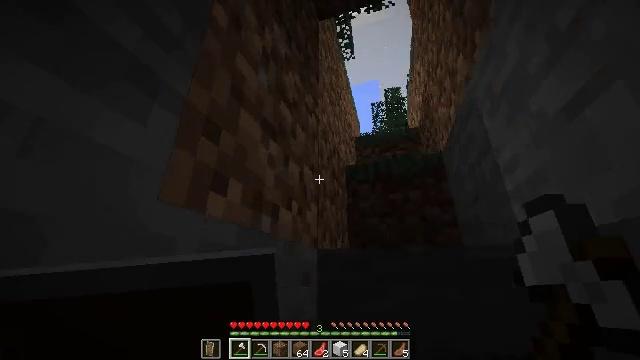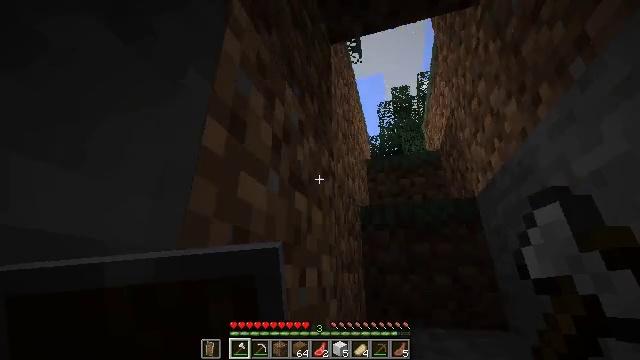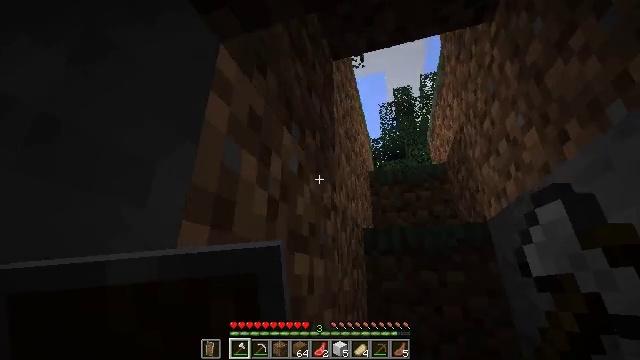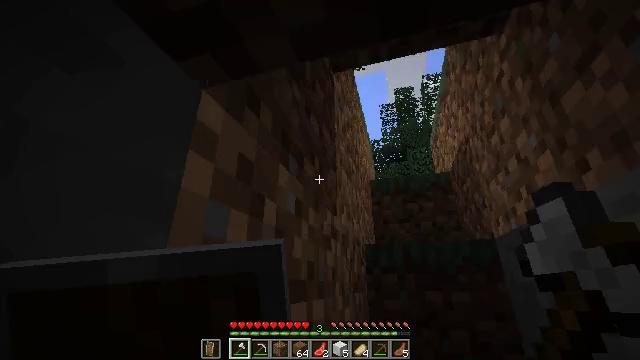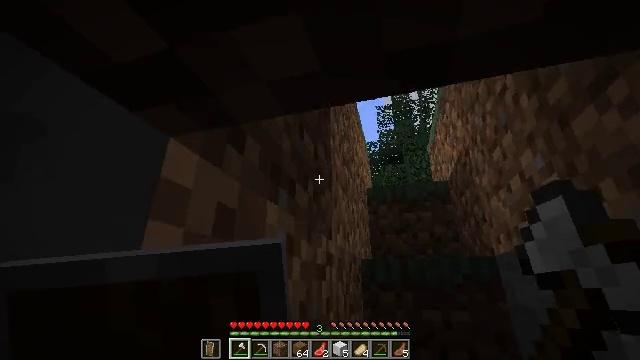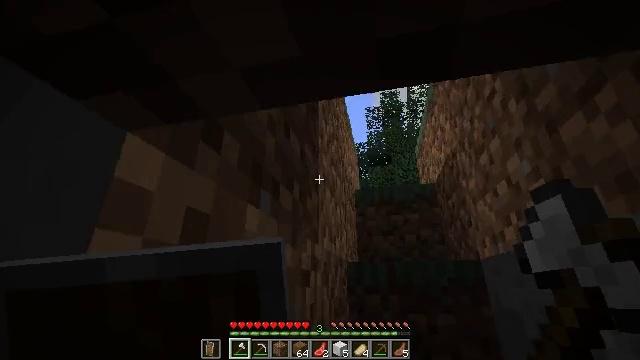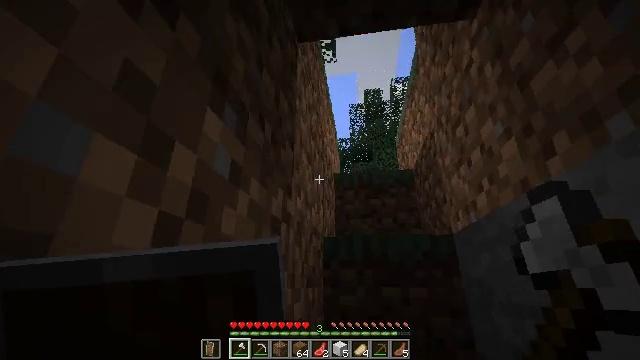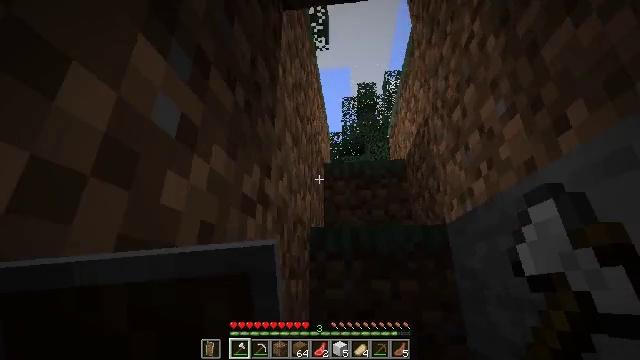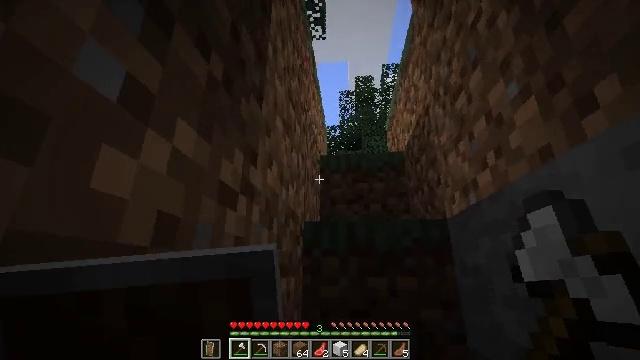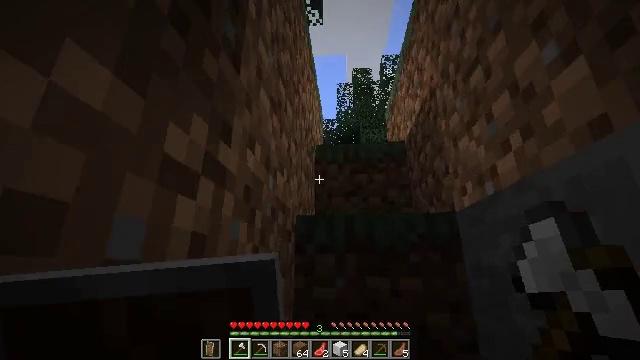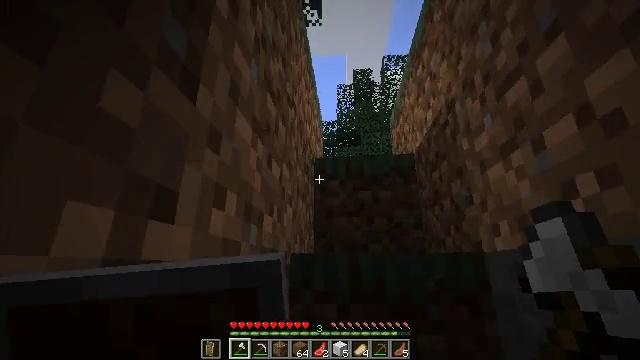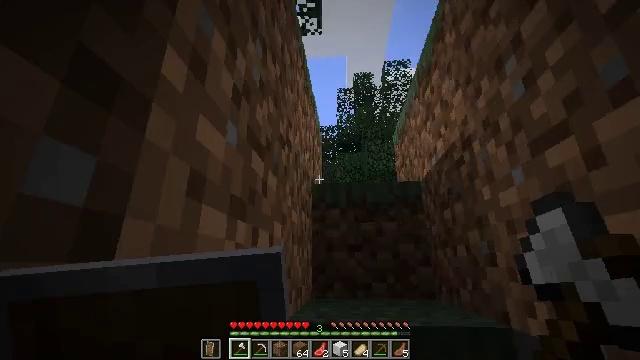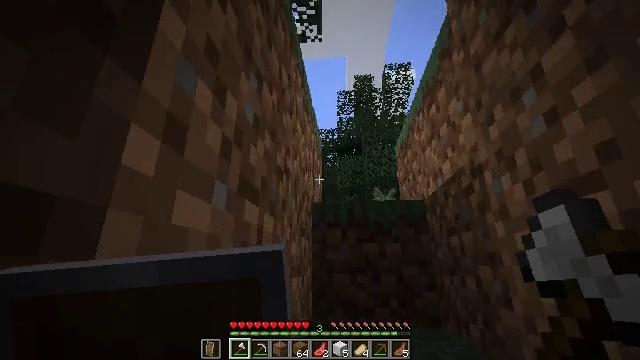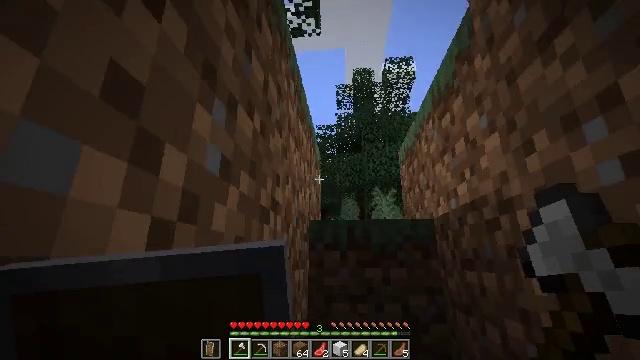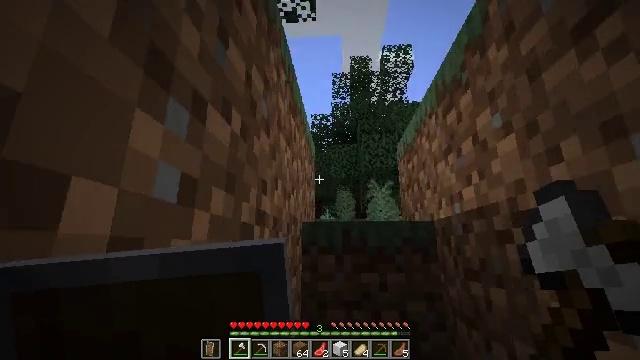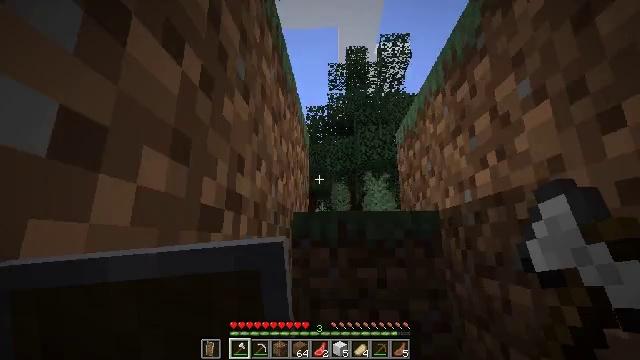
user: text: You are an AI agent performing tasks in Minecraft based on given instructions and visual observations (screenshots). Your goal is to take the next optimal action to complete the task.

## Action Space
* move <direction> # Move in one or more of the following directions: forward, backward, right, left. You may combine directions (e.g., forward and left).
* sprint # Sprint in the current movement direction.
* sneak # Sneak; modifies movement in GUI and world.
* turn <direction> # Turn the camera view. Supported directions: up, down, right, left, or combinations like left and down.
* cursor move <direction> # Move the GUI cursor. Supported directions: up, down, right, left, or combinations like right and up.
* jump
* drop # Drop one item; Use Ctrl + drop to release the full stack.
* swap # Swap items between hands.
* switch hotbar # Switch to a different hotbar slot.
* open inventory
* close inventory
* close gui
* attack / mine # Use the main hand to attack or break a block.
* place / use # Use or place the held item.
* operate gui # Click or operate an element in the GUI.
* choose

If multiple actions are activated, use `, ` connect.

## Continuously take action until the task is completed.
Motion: motion action
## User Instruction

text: Shovel up some gravel.
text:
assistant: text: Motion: move forward and move left, sprint, jump
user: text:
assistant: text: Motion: move forward and move left, sprint, jump
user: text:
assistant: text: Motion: move forward and move left, sprint, jump
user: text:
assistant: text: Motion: move forward, sprint, turn right, jump
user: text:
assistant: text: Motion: move forward, sprint, turn right, jump
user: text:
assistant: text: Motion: move forward, sprint, turn right, jump
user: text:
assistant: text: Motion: move forward, sprint, turn right and down, jump
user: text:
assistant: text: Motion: move forward, sprint, turn down, jump
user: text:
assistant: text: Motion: move forward, sprint, turn down, jump
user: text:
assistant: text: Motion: move forward, sprint, jump
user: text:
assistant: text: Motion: move forward, sprint, jump
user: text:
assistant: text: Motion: move forward, sprint, jump
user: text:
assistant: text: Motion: move forward, sprint, turn down, jump
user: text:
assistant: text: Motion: move forward, sprint, turn right and down, jump
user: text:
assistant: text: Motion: move forward, sprint, turn right and down, jump
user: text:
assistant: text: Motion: move forward, sprint, turn right, jump
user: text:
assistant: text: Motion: move forward, sprint, jump
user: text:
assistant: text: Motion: move forward, sprint, jump
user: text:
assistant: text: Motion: move forward, sprint, jump
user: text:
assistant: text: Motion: move forward, sprint, jump
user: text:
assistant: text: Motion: move forward, sprint, turn down, jump
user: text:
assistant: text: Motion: move forward, sprint, turn down, jump
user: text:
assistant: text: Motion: move forward, sprint, turn down, jump
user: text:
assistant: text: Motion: move forward, sprint, jump
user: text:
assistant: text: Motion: move forward, sprint, jump
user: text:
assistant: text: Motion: move forward, sprint, jump
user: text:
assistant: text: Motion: move forward, sprint, jump
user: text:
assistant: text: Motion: move forward, sprint, jump
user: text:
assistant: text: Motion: move forward, sprint, turn down, jump
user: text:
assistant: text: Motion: move forward, sprint, turn down, jump